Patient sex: M
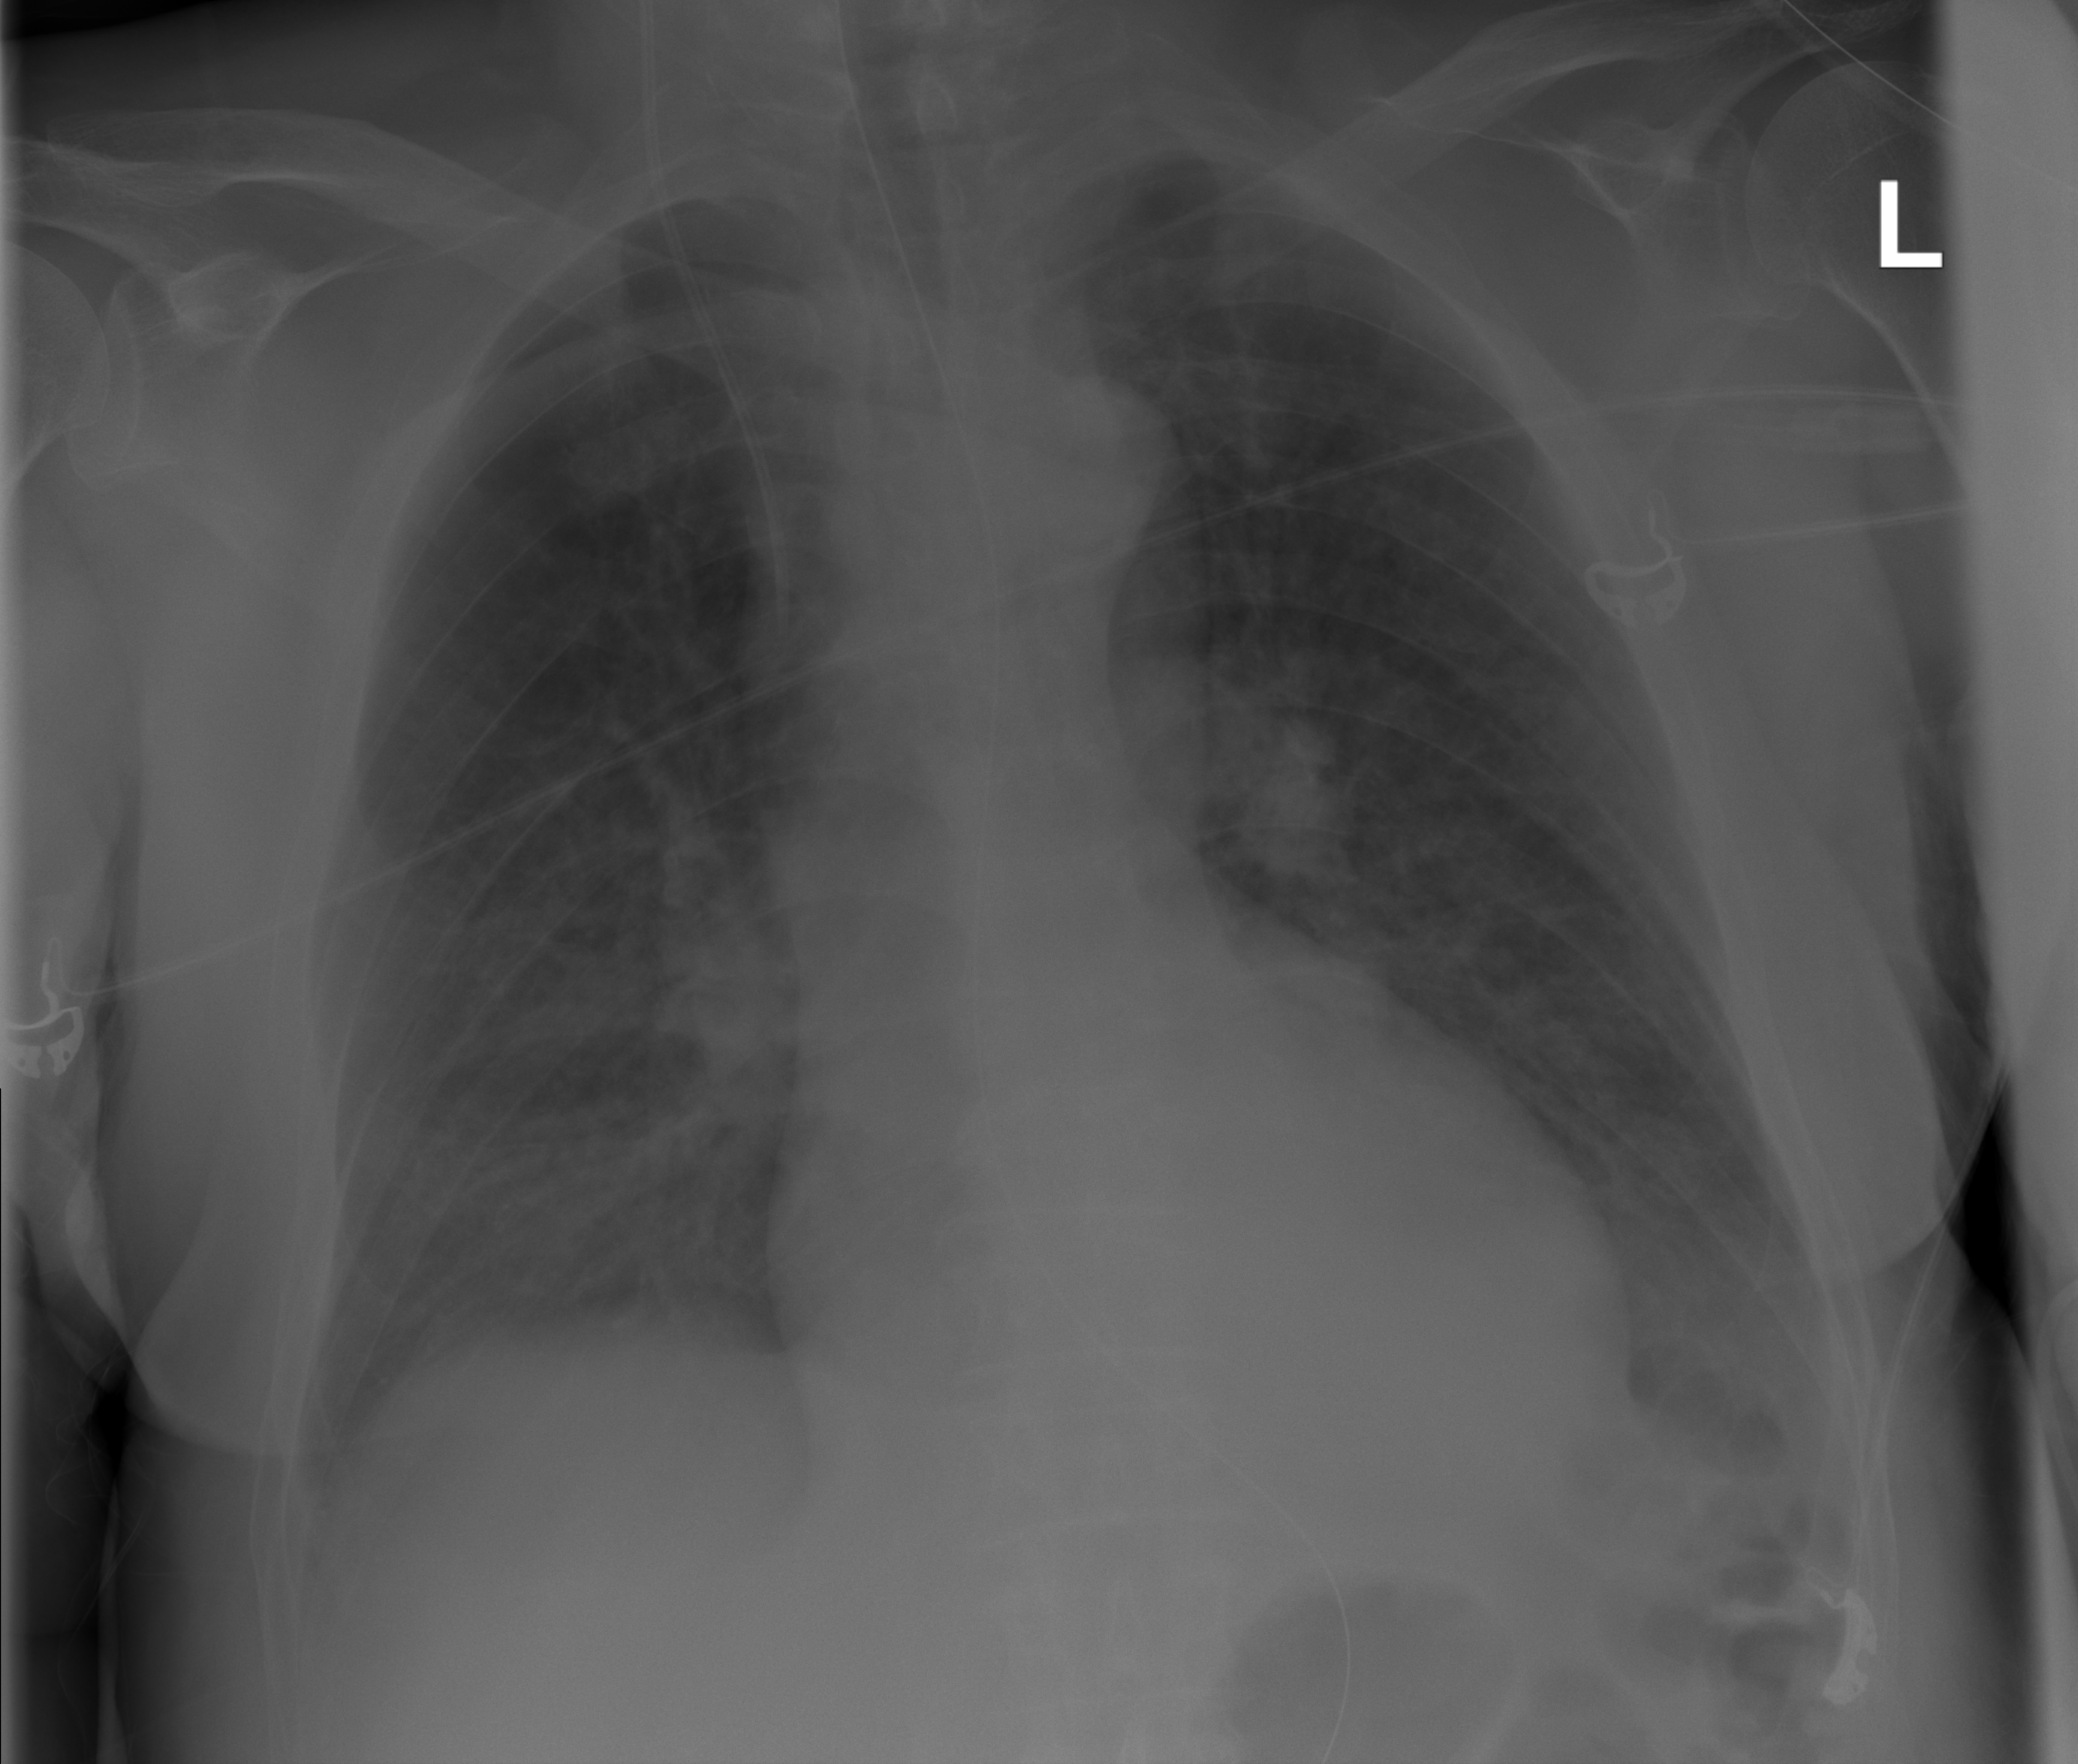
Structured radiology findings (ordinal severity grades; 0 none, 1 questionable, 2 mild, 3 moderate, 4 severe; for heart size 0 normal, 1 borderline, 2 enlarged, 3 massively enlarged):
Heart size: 1
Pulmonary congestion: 3
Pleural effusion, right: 0
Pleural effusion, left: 3
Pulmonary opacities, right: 2
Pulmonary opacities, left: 2
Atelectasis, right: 1
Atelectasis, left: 1